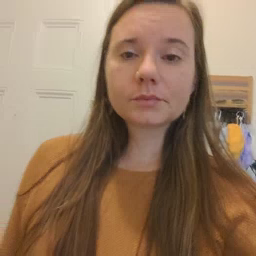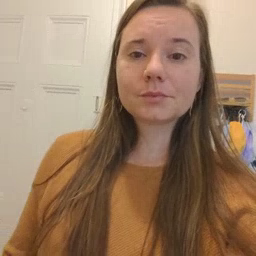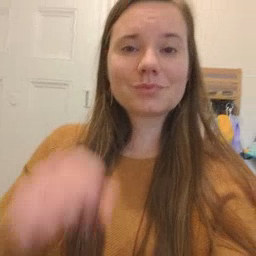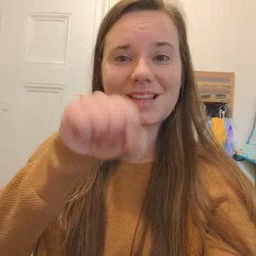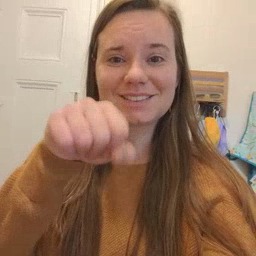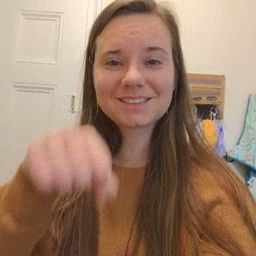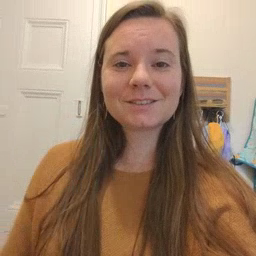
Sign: yes